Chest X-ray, AP view. Patient: 54 years old, sex M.
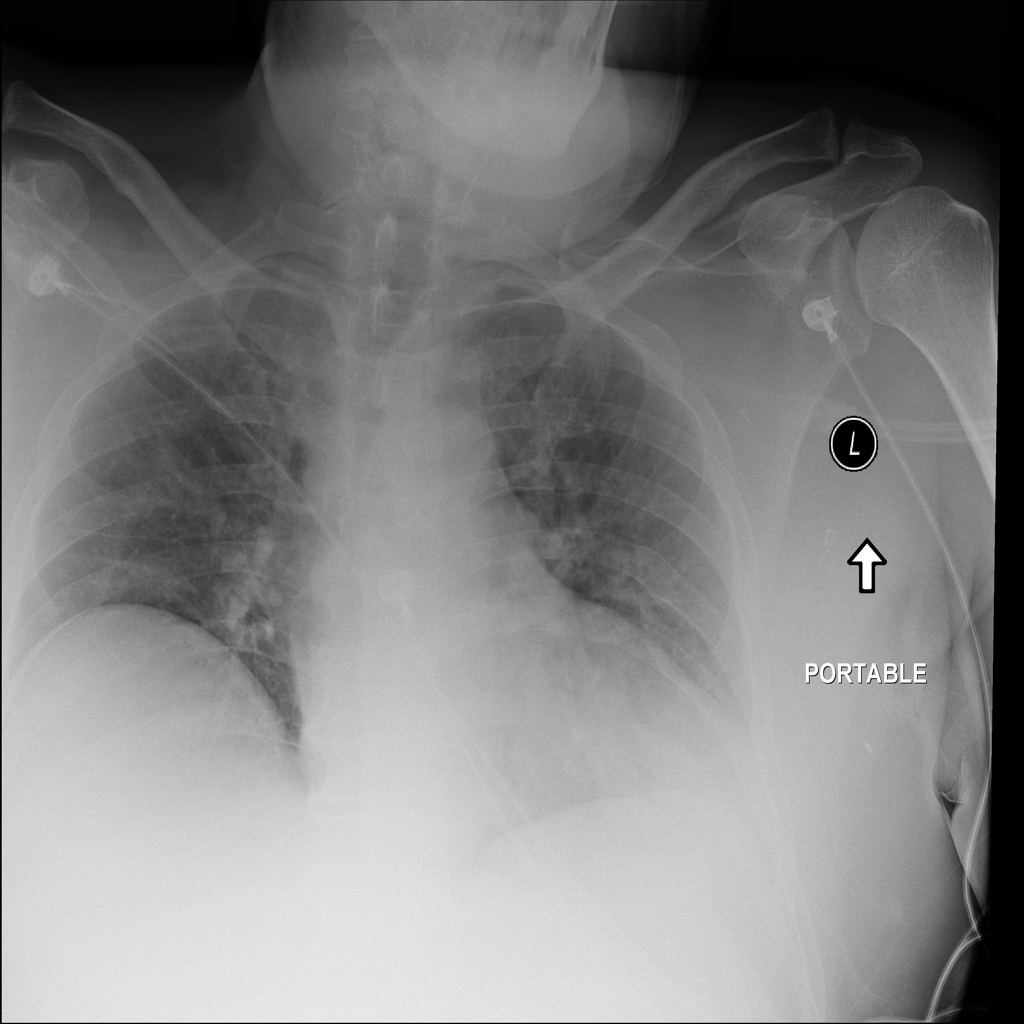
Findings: No Finding